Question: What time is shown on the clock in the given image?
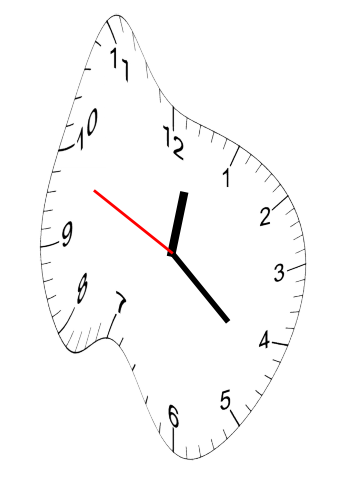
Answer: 12:21:49